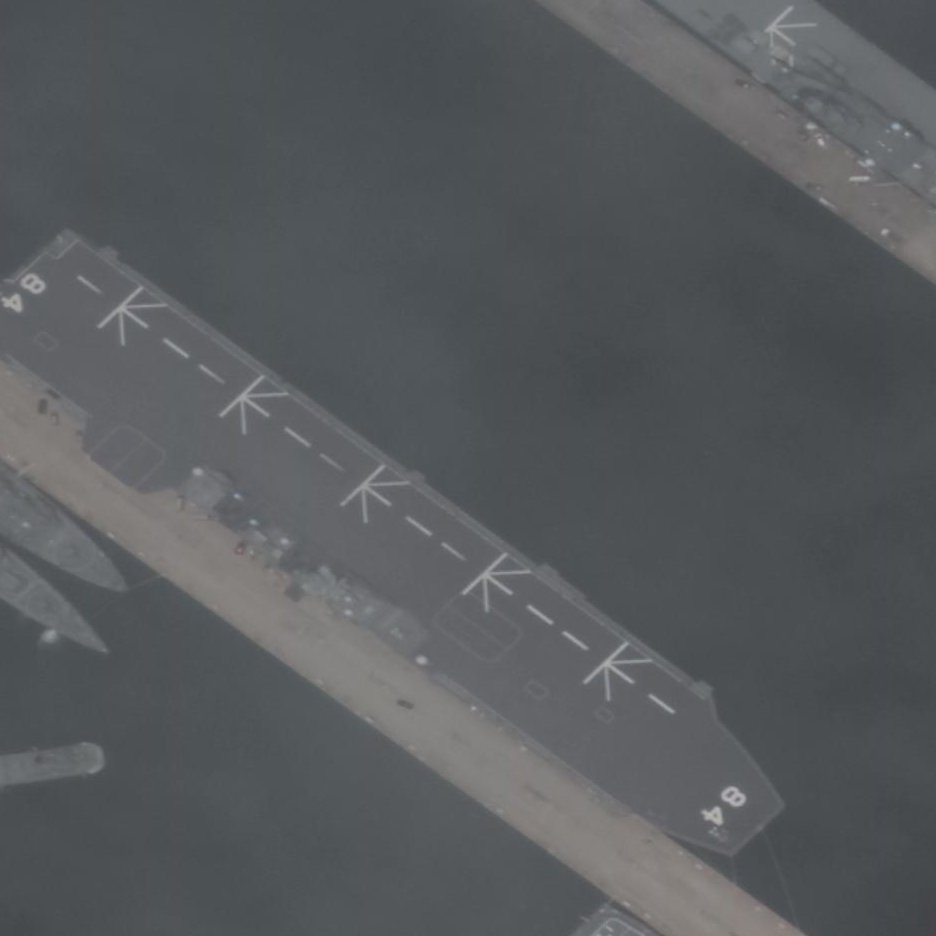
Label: assault